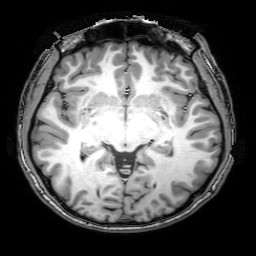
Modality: T1w
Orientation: axial
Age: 23
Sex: male
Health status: ill
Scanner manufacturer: philips
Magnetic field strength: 3 T
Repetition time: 8.175 s
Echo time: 3.748 s